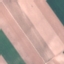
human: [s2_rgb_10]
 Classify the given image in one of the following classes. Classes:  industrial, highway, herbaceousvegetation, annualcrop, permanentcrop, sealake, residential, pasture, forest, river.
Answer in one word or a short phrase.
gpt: AnnualCrop